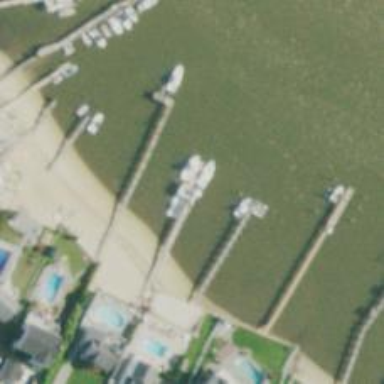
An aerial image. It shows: Man-made pier.